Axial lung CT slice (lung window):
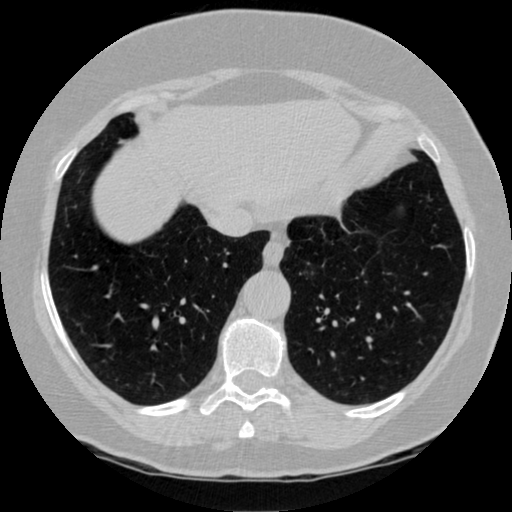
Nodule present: no